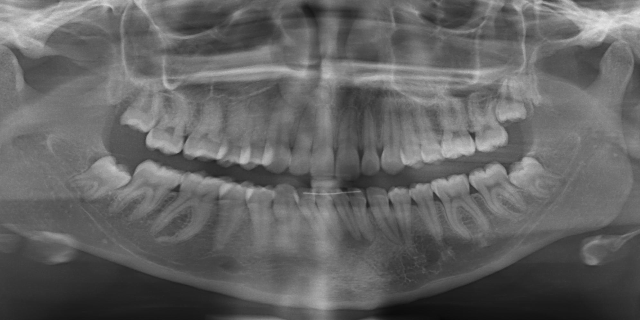
adult